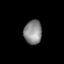
Tissue: lung
Cell type: T cells
Senescence score: 0.2215
Nuclear area (px): 421
Mean DAPI intensity: 137.031